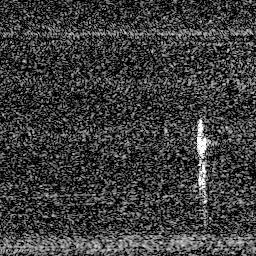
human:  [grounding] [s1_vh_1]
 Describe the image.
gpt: In the satellite image, there is  <ref>1 medium ship </ref> <box>[[75, 44, 82, 62, 0]]</box> located at right.